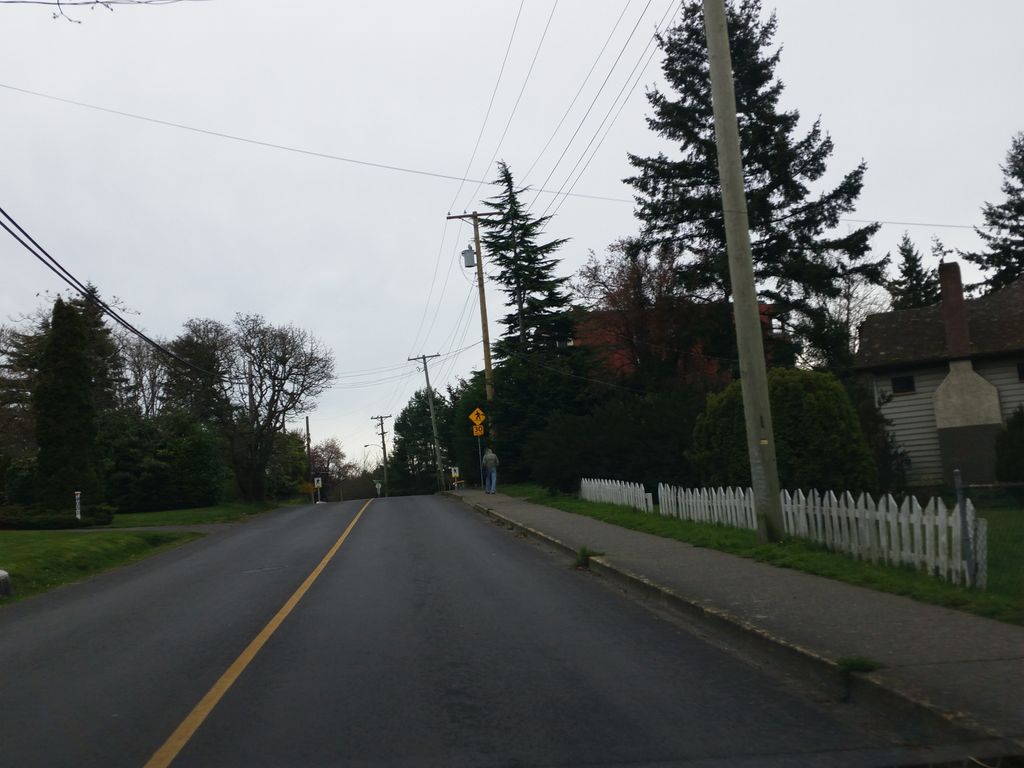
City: victoria